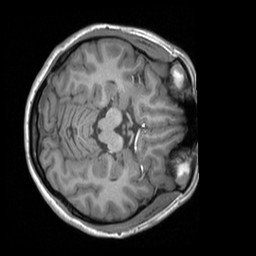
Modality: T1w
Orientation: axial
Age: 18
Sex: female